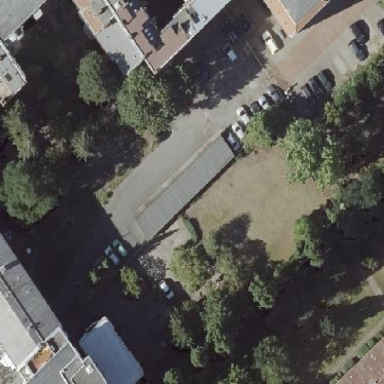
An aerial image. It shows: Group of garages.